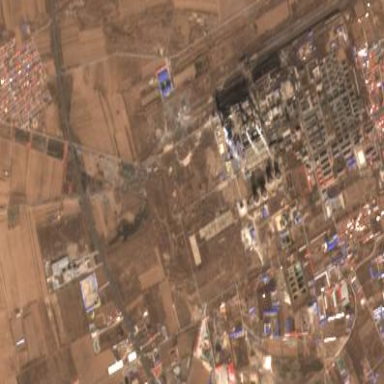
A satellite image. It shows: Industrial area with coal-powered plant.